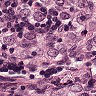
Metastatic tissue present: yes